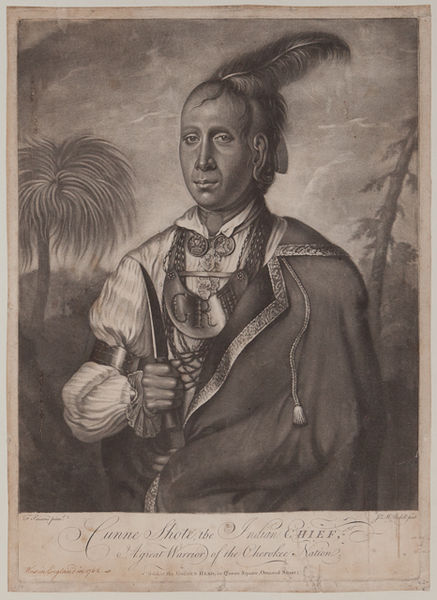
Titel: Cunne Shote, the Indian Chief
Künstler: James McArdell
Standort: Amherst (Massachusetts, USA)
Institution: Mead Art Museum, Amherst College
Schlagwörter: feder, umhang, blick, hemd, kragen, porträt, black, collar, face, grey, hair, nose, old, painting, portrait, robe, sleeve, inschrift, print, palm, palme, radierung, säbel, armreif, feather, man, sky, tree, dolch, troddel, background, ear, landscape, island, trees, eyes, america, drawing, kupferstich, black and white, scarf, band, etching, monochrome, sketch, jacket, writing, arm band, cape, cloak, clothes, leaves, weather, indianer, american, branches, outdoors, native, native american, caligraphy, calligraphy, palm tree, palm trees, indian, dagger, photograph, text, sepia, cuff, weapon, knife, coins, jewelry, tassle, tassel, portait, indigenous, initials, drawn, chief, ge, gr, american indian, topknot, poncho, pull strap, forelock, explorator